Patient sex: M
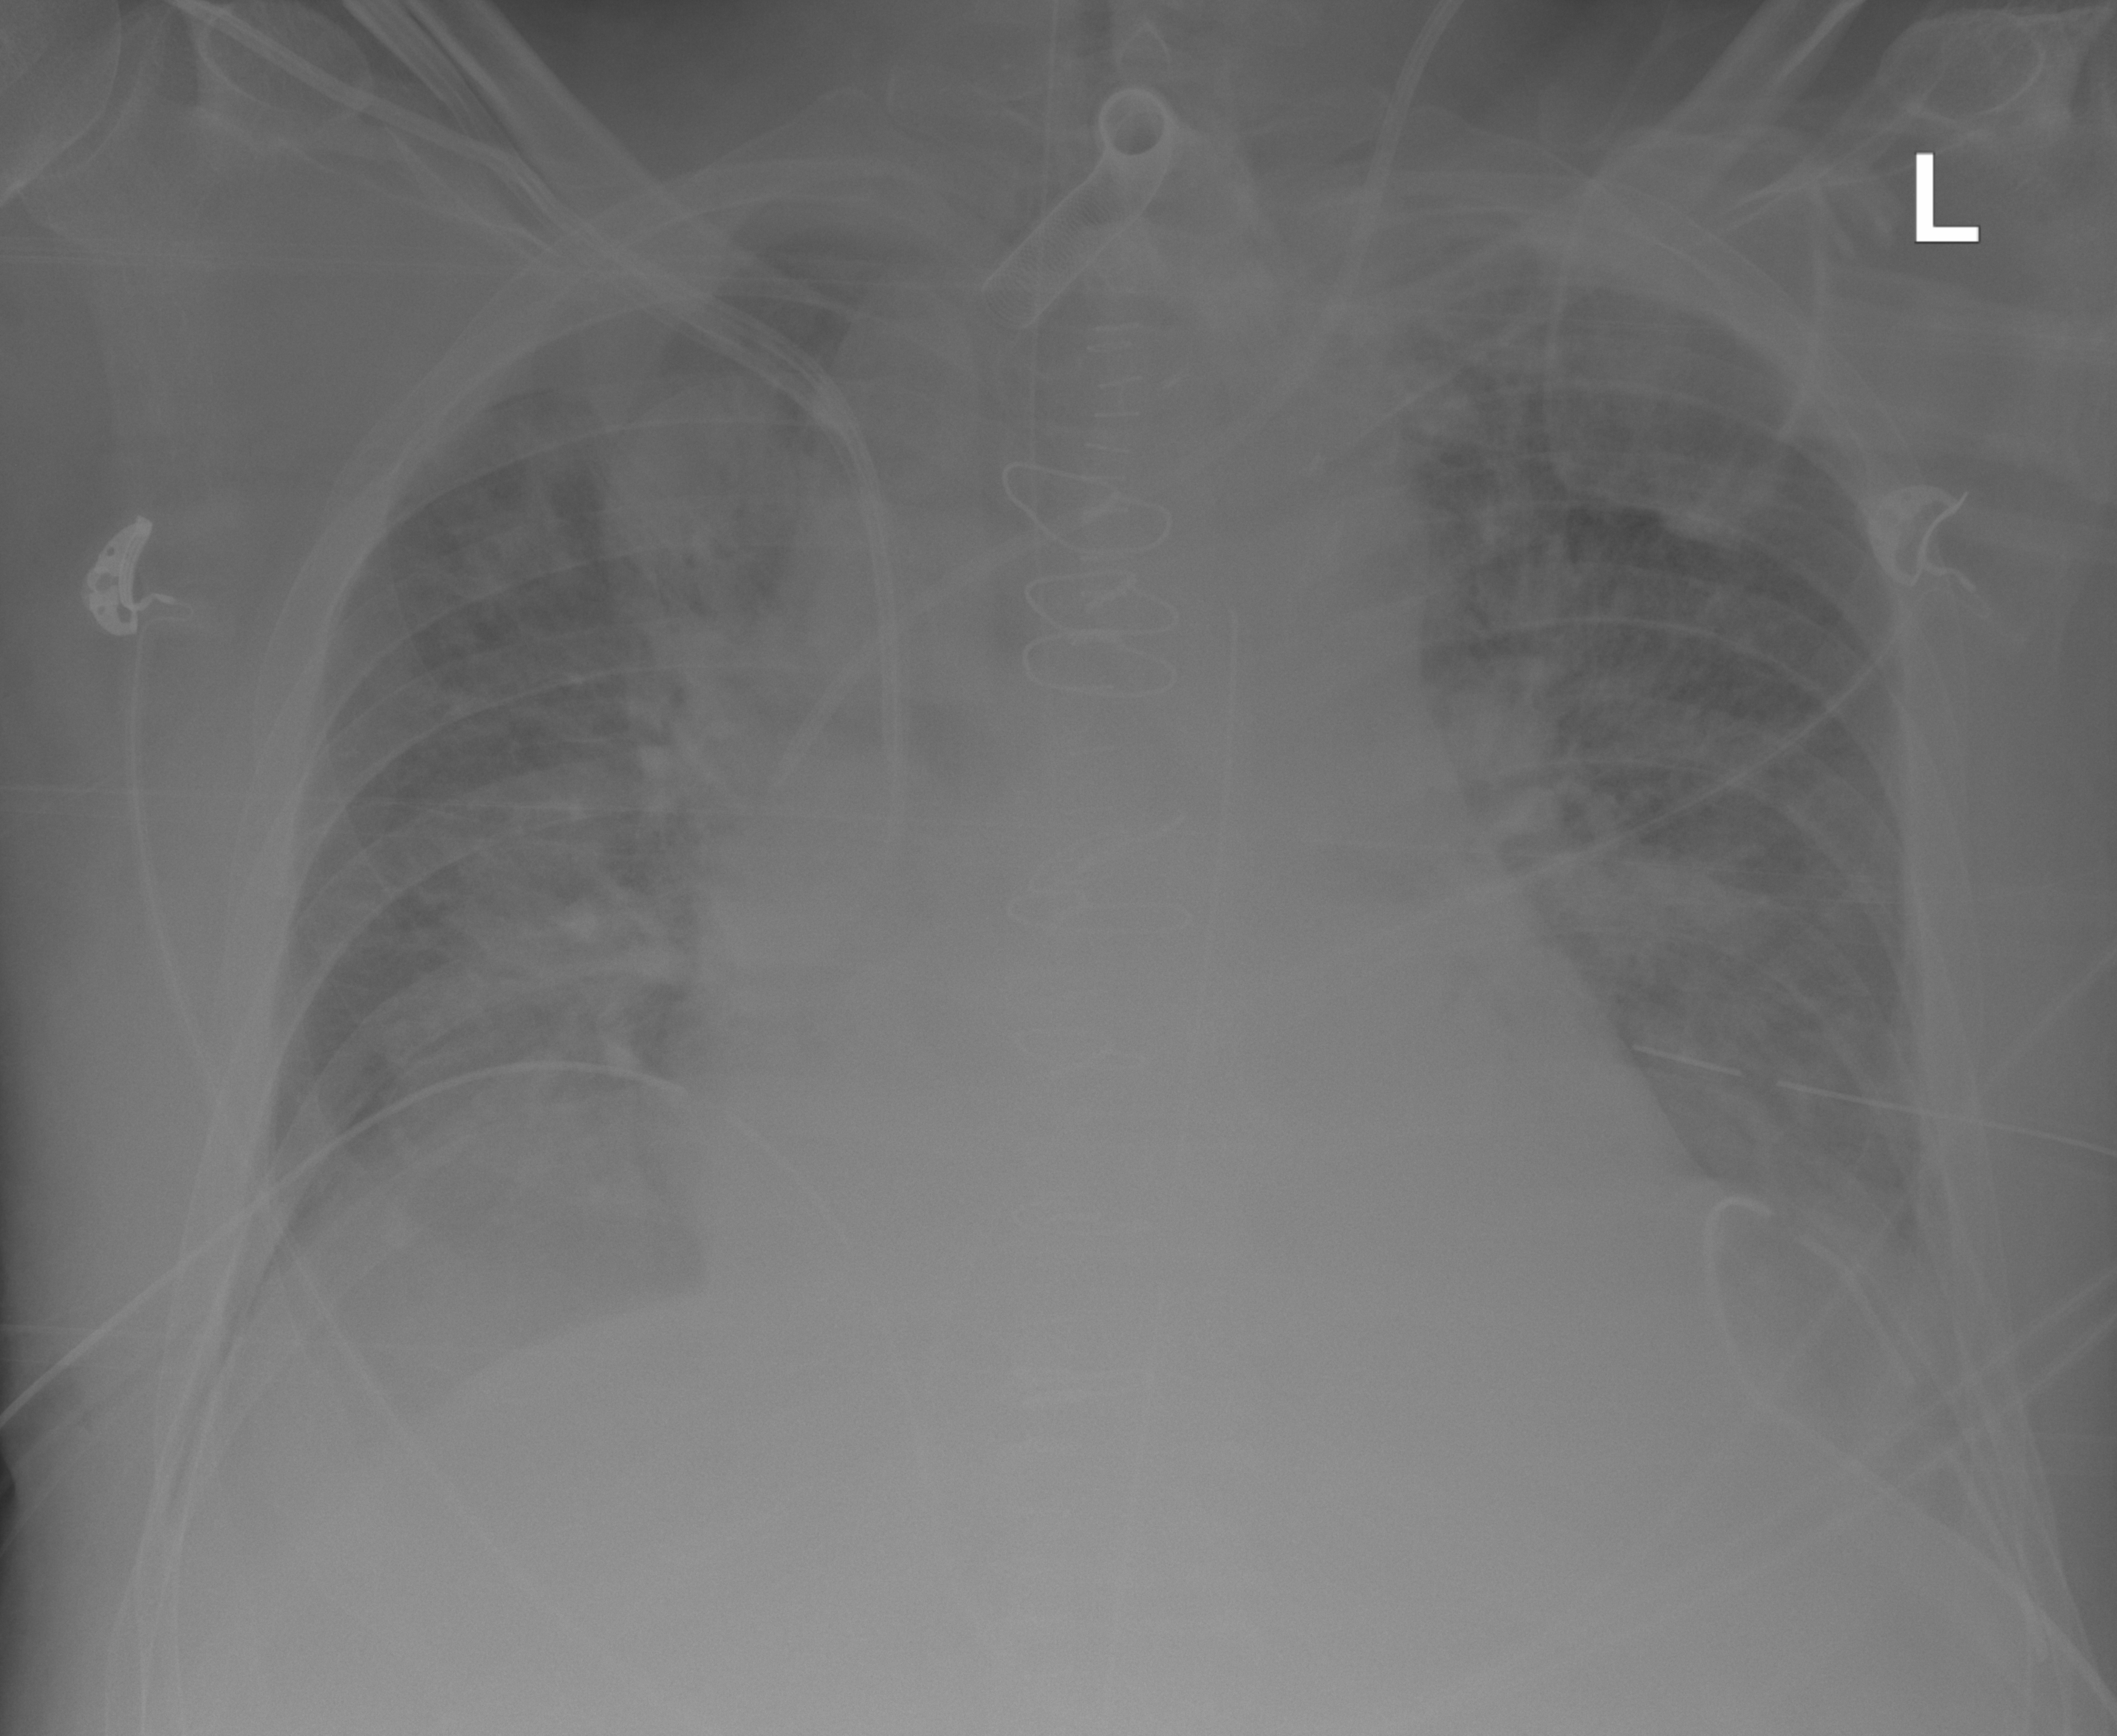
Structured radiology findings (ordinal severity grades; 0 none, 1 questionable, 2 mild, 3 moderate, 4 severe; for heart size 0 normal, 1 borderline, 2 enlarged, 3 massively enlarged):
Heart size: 3
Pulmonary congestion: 3
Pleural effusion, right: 2
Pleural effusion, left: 2
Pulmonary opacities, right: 2
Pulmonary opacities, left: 2
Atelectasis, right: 2
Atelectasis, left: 2